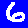
Digit: 6